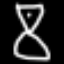
Label: hourglass